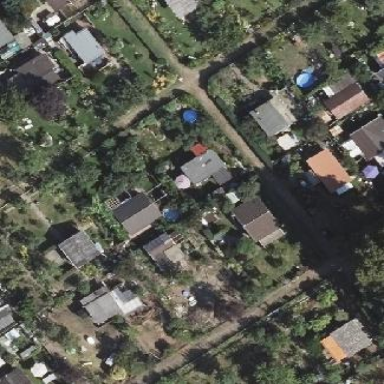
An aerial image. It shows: Plot within allotments.